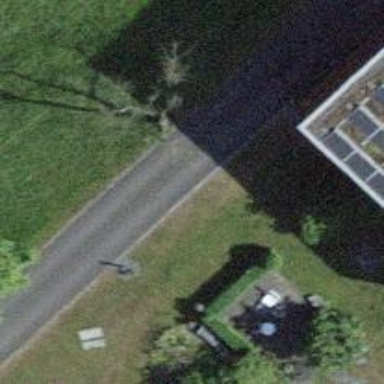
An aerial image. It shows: Driveway with paved surface.